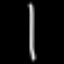
Label: line